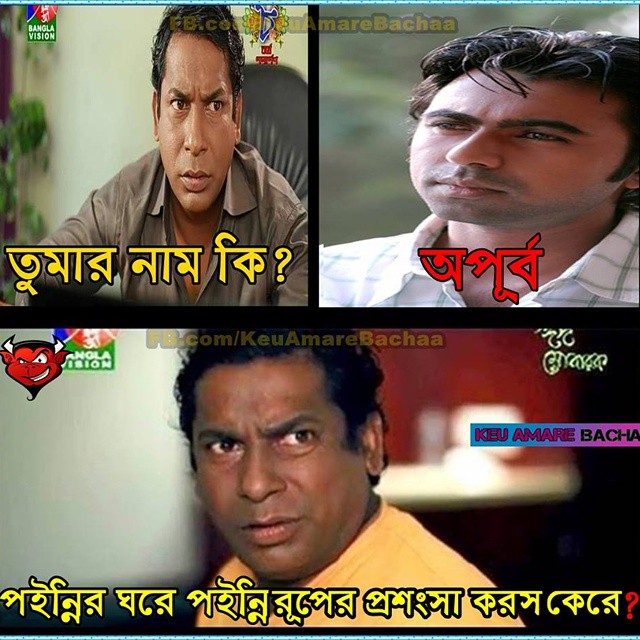
Text: তুমার নাম কি ?  অপূর্ব  পইন্নির  ঘরে পইন্নি রুপের প্রশংসা করস কেরে ?
Label: Hate
Hate category: Personal Offence
Targeted group: Individual